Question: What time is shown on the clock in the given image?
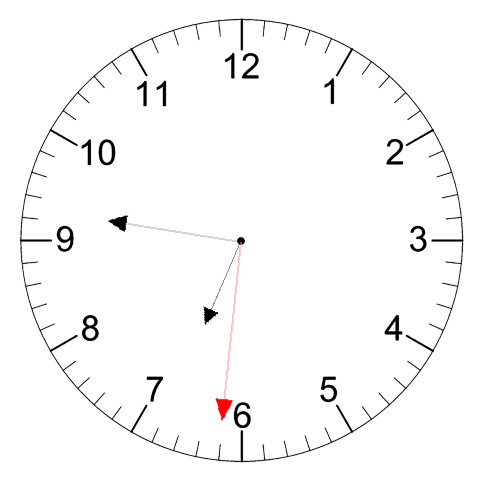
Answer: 06:46:31